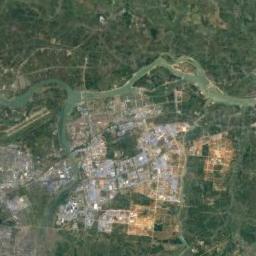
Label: river